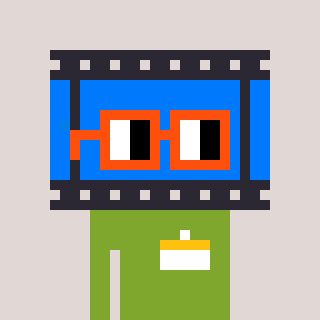
a pixel art character with square orange glasses, a film strip-shaped head and a slimegreen-colored body on a warm background